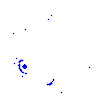
Particle: kaon